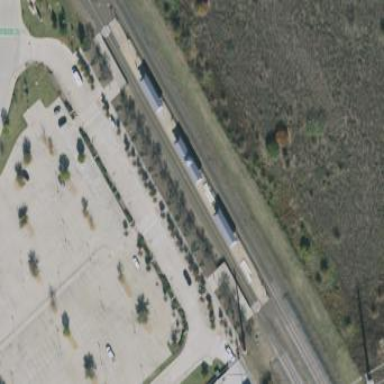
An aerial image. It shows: Platform at the railway station with shelter for public transport.